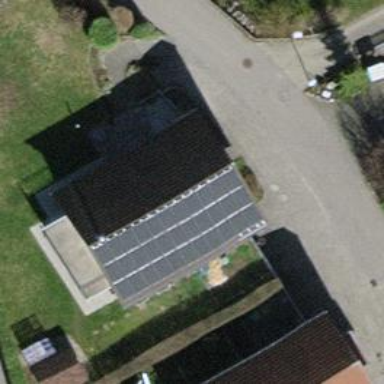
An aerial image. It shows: Solar photovoltaic panel generator producing electricity in small installation.